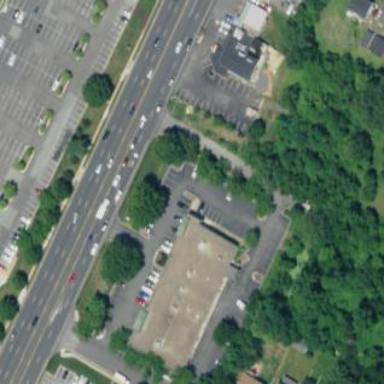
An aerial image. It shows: Retail building.